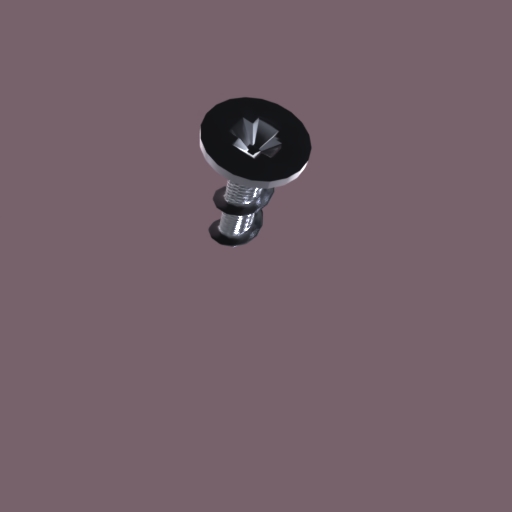
Label: screw